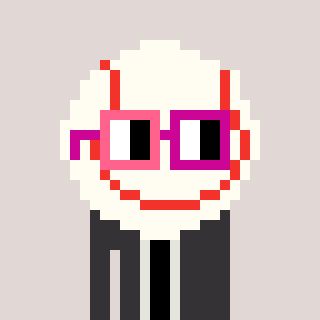
a pixel art character with square pink and red glasses, a baseball ball-shaped head and a grayscale-colored body on a warm background